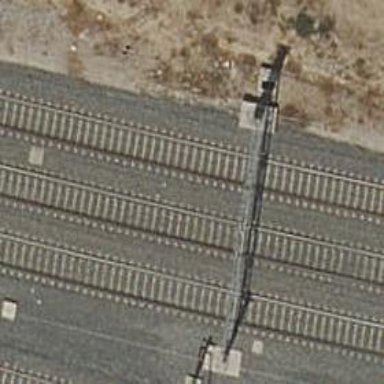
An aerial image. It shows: Railway track with contact line for electrification.